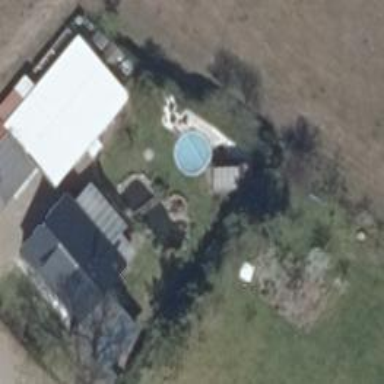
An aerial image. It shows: Swimming pool located in leisure land.